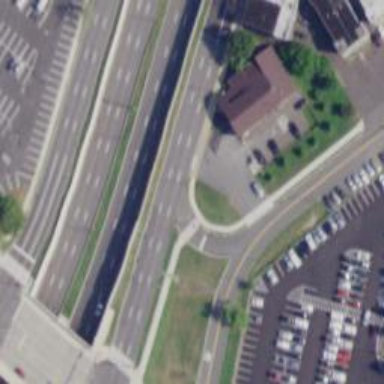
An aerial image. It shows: Trunk link highway with asphalt surface.